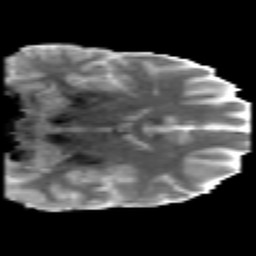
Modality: MD
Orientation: coronal
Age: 35
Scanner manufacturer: philips
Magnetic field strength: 3 T
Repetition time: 8.591 s
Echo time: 0.1268 s